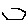
Label: hexagon